Question: I'm experiencing that applications do crash on the Simulator every second time I run them. They receive an abort signal for some reason (See attached screenshot). It has been started recently, but I'm not sure if it's related to upgrading 10.8.4.

I've just created a new project based on the 'Single View Application' template to make sure it's not something related to my code and it's still crashing.
Any ideas what's going on?
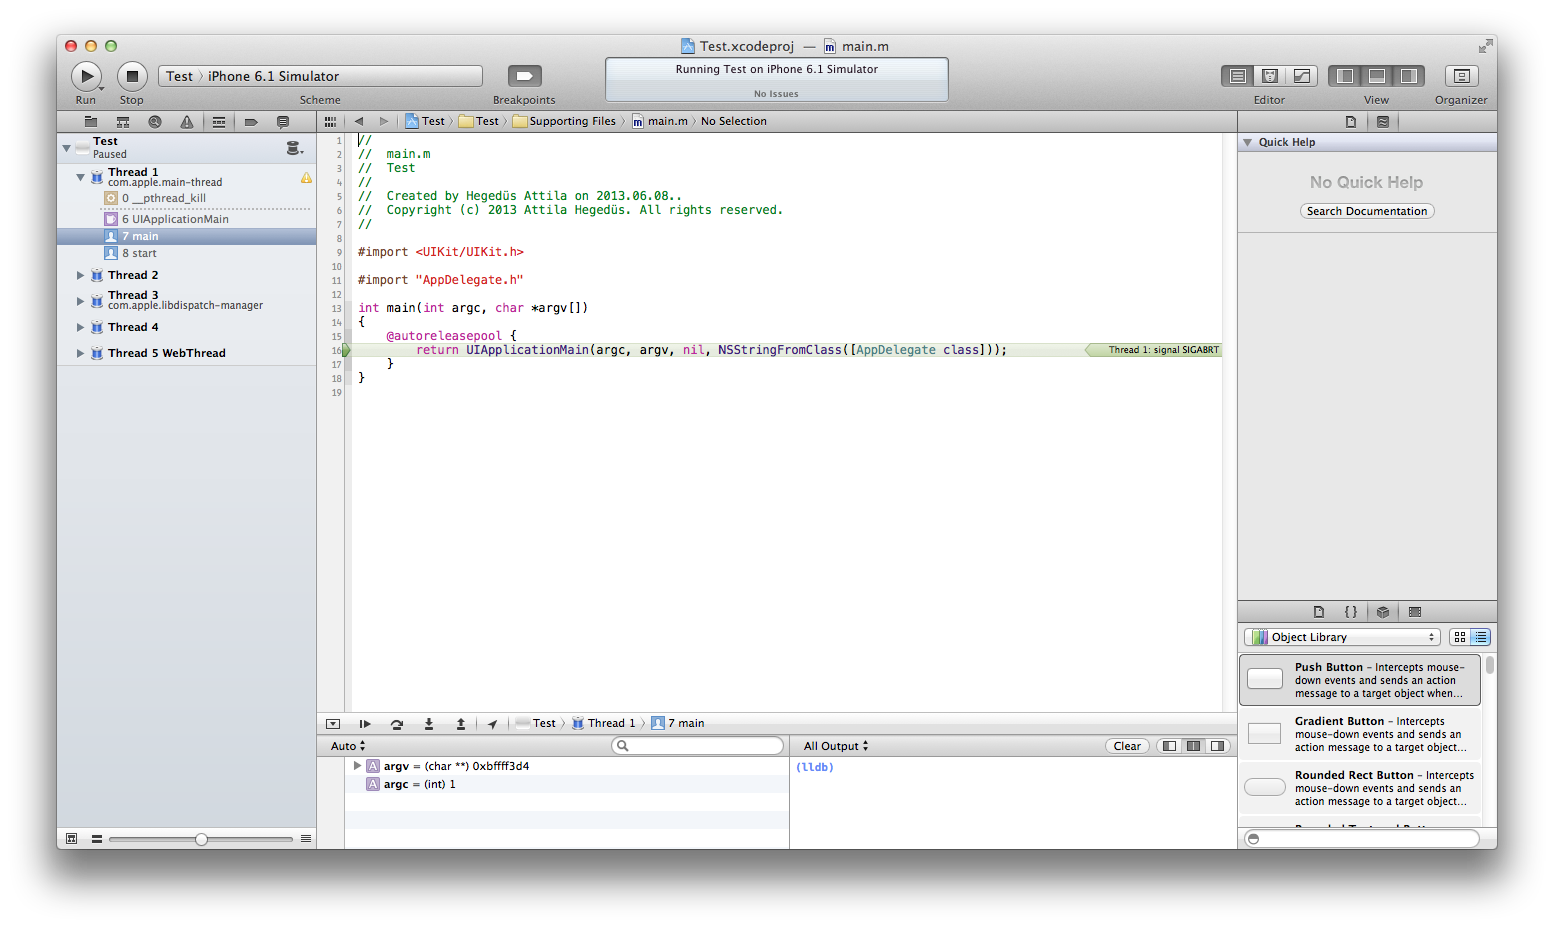
Answer: This is a known bug in 10.8.4 (<URL>.
> Update your scheme by selecting Product > Scheme > Edit Scheme, and choose the GDB debugger for your debug scheme.